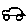
Label: car